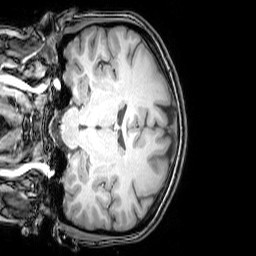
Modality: T1w
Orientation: coronal
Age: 24
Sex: female
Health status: healthy
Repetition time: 0.081 s
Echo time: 0.037 s